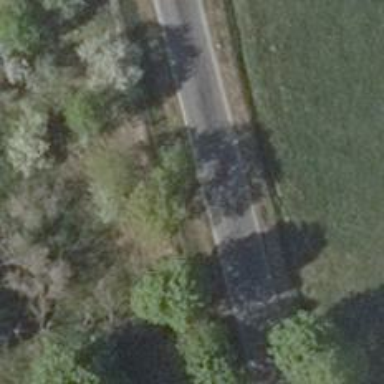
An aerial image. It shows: Deciduous tree with broadleaved leaves.